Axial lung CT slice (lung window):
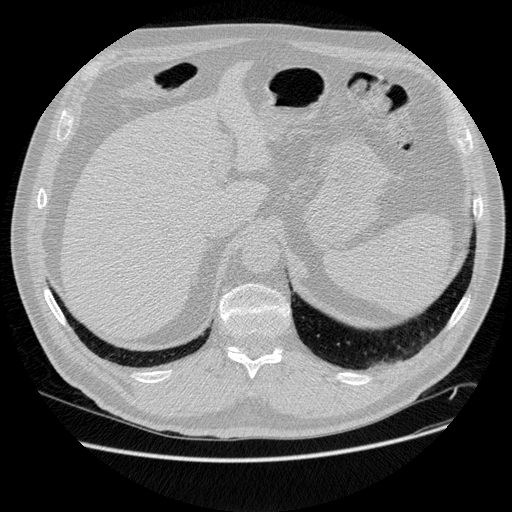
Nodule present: no